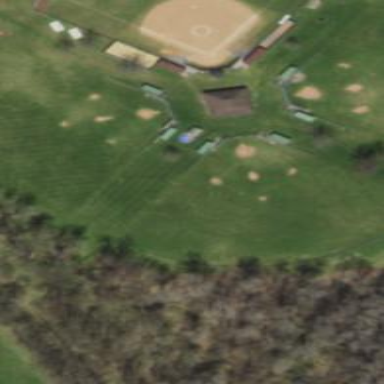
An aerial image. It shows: Baseball pitch for leisure land.